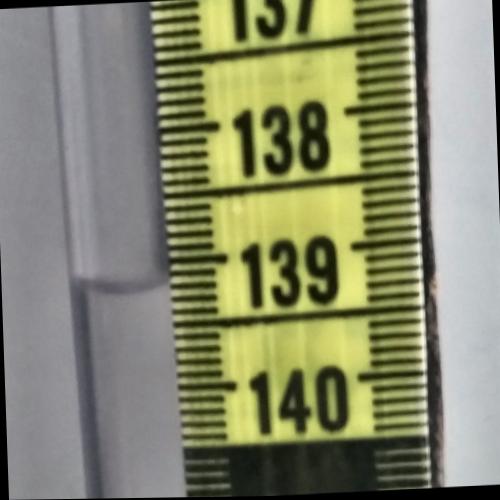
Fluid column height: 139.2 cm